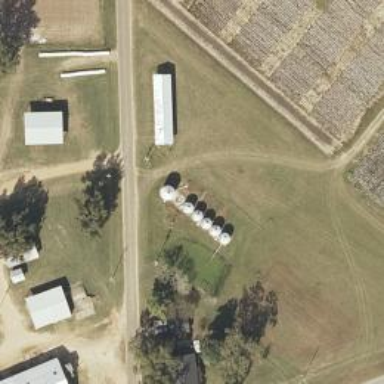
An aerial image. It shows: Silo.